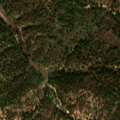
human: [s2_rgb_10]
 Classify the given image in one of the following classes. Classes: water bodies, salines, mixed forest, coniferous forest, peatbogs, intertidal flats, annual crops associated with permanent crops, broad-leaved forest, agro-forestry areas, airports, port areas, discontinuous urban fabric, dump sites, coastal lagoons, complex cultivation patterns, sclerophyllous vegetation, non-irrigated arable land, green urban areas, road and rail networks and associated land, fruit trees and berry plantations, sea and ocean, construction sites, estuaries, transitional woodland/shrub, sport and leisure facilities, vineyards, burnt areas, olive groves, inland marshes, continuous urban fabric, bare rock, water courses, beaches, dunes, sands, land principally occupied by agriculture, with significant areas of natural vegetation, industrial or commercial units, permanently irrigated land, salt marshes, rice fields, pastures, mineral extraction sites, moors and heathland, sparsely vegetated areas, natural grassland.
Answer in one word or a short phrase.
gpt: agro-forestry areas, broad-leaved forest, transitional woodland/shrub, water bodies